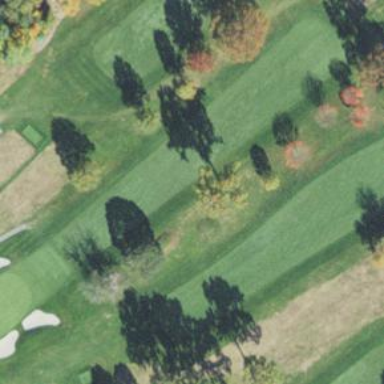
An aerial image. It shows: View of golf hole.